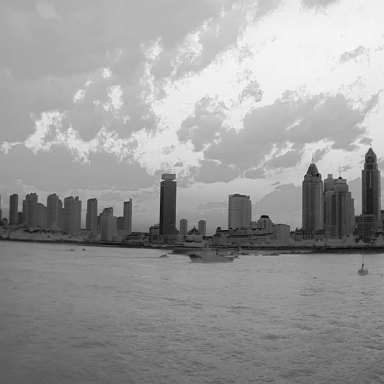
There is a warship in the infrared image.